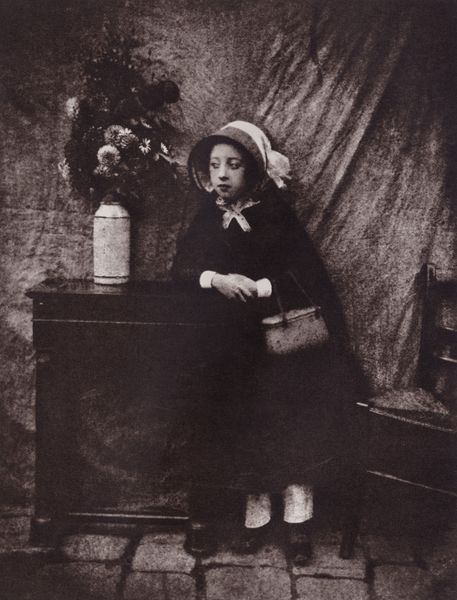
Titel: Bildnis eines jungen Mädchens
Künstler: Hippolyte Bayard
Schlagwörter: fuß, hand, weiß, mädchen, sitzen, stadt, blume, blumen, braun, frau, hintergrund, holz, hut, kleid, mund, nase, schwarz, stuhl, tisch, blick, blüte, blüten, tuch, haube, schleife, alt, hose, kappe, mütze, wand, augen, band, bluse, falten, gesicht, stehen, stein, steine, bildnis, hände, portrait, porträt, vorhang, boden, auge, mantel, stehend, stoff, kind, tochter, kinn, rund, kanne, vase, beine, kopfbedeckung, lächeln, füße, kommode, schrank, blumenvase, lehne, pflaster, schuhe, sepia, lehnen, kopftuch, hutband, halstuch, stuhllehne, tusch, angelehnt, atelier, korb, faltenwurf, laken, fein, schick, blumenstrauss, strauß, foto, fotografie, strümpfe, gestützt, schwarzweiss, fliesen, manschetten, tasche, photo, ganzfigur, handtasche, portät, schränkchen, vorhand, steinboden, aufnahme, gekreuzt, kinderbildnis, studio, photografie, milchkanne, kann, rotkäppchen, steinfußboden, unterhosen, hur, fotoatelier, photograph, schutenhut, flechtstuhl, korbtäschchen, hadtasche, ekanne